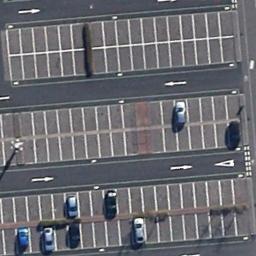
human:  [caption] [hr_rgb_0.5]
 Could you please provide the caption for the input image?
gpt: Seven rows of cars were parked in the parking lot .

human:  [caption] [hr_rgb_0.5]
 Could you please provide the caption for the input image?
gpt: The parking lot has several parked cars but lots of parking spaces are still empty .

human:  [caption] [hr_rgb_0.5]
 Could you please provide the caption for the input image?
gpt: There are some cars on the parking lot .

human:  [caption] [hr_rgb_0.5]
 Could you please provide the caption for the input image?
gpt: Several cars are on the parking lot .

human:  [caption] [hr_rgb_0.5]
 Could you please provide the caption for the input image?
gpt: There are several cars and many empty space on the parking lot .